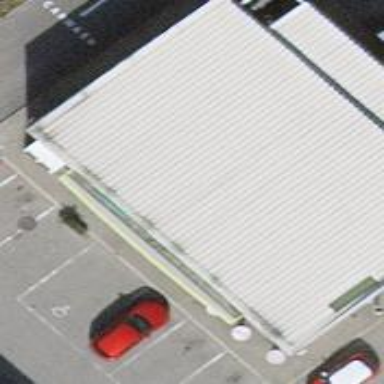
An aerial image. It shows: Convenience shop.